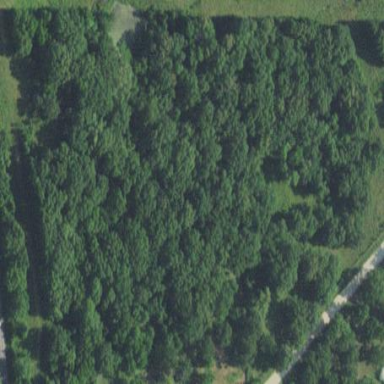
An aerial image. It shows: Forest area.